Field crop: maize
Growth stage: 2
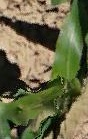
Species: maize